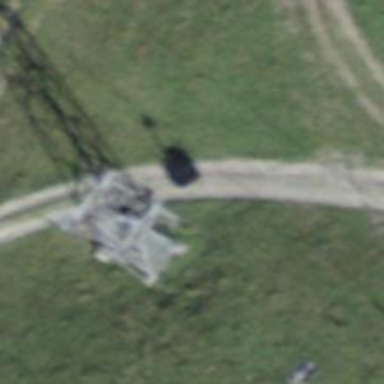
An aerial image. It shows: Pylon for aerialway.